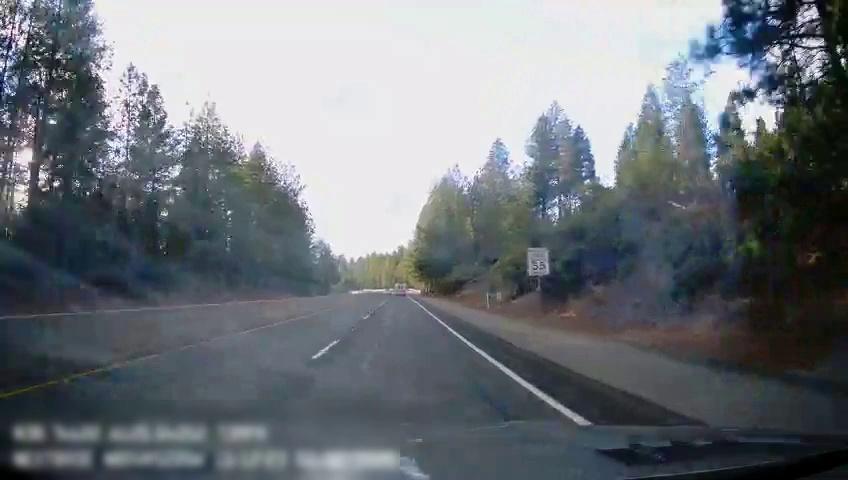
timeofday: Day
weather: Sunny
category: Drivable Space
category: Vehicles | Van
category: Vehicles | Car
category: Lanes | Alternate Lane
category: Lanes | Current Lane
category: Lanes | Alternate Lane
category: Traffic | Signs